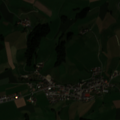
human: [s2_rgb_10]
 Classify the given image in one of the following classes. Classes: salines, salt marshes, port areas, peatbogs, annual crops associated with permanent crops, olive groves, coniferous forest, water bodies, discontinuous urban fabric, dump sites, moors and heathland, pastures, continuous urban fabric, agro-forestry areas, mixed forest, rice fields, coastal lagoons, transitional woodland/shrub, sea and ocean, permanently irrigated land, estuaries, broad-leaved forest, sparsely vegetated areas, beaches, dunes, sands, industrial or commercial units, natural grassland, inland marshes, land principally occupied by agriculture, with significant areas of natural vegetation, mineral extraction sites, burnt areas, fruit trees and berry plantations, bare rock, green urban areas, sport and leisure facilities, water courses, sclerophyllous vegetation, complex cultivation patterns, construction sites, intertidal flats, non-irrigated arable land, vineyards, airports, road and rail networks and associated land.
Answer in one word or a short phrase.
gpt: discontinuous urban fabric, non-irrigated arable land, complex cultivation patterns, land principally occupied by agriculture, with significant areas of natural vegetation, coniferous forest